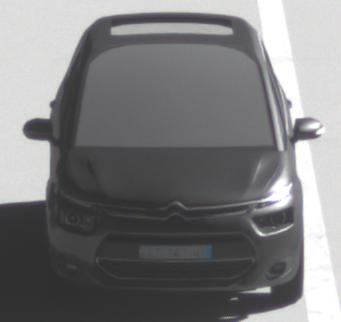
Make: Citroen
Model: Grand C4 Picasso VTi 120
Detailed model: Grand C4 Picasso (II)
Model produced from: 2013/10
Model produced until: 2015/02
Doors: 5
Color: gray
Road condition: dry road
Daytime: morning or afternoon
Contrast: high contrast